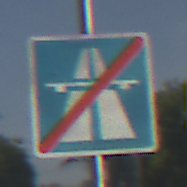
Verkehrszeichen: EndeAutbahn
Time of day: SunriseSunset
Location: Outdoor (Suburban)
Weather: PartlyCloudy
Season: NotSpecified
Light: Natural